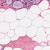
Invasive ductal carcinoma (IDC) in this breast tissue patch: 0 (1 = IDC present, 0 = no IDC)